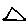
Label: triangle